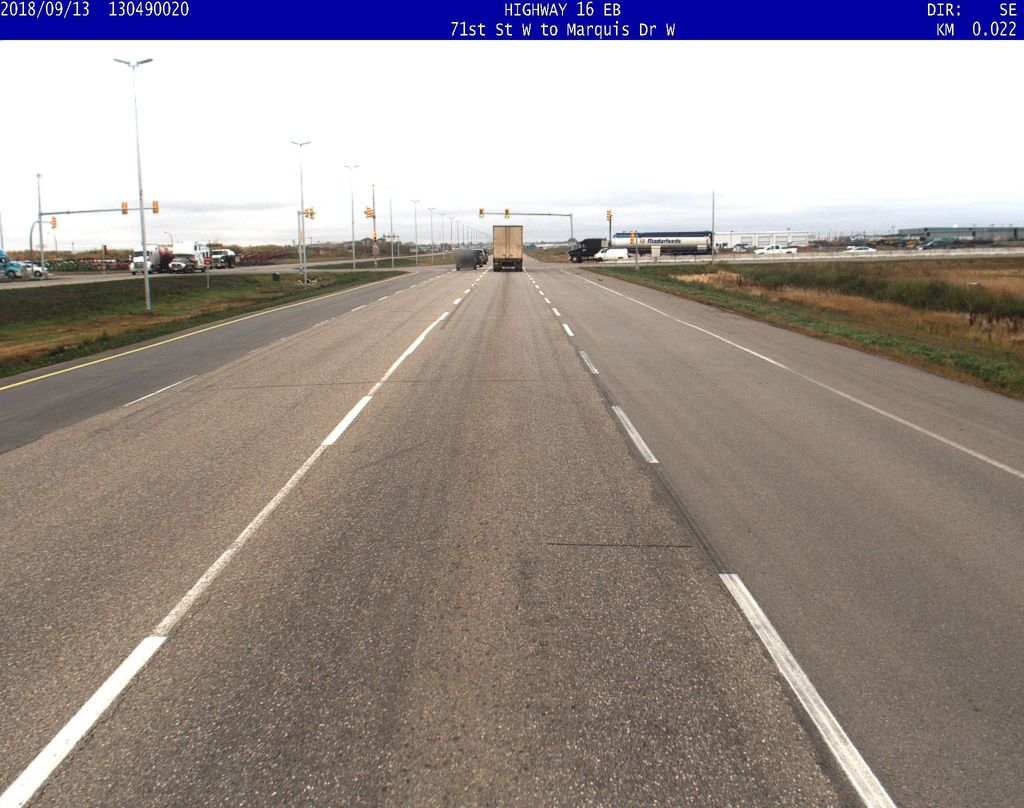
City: saskatoon